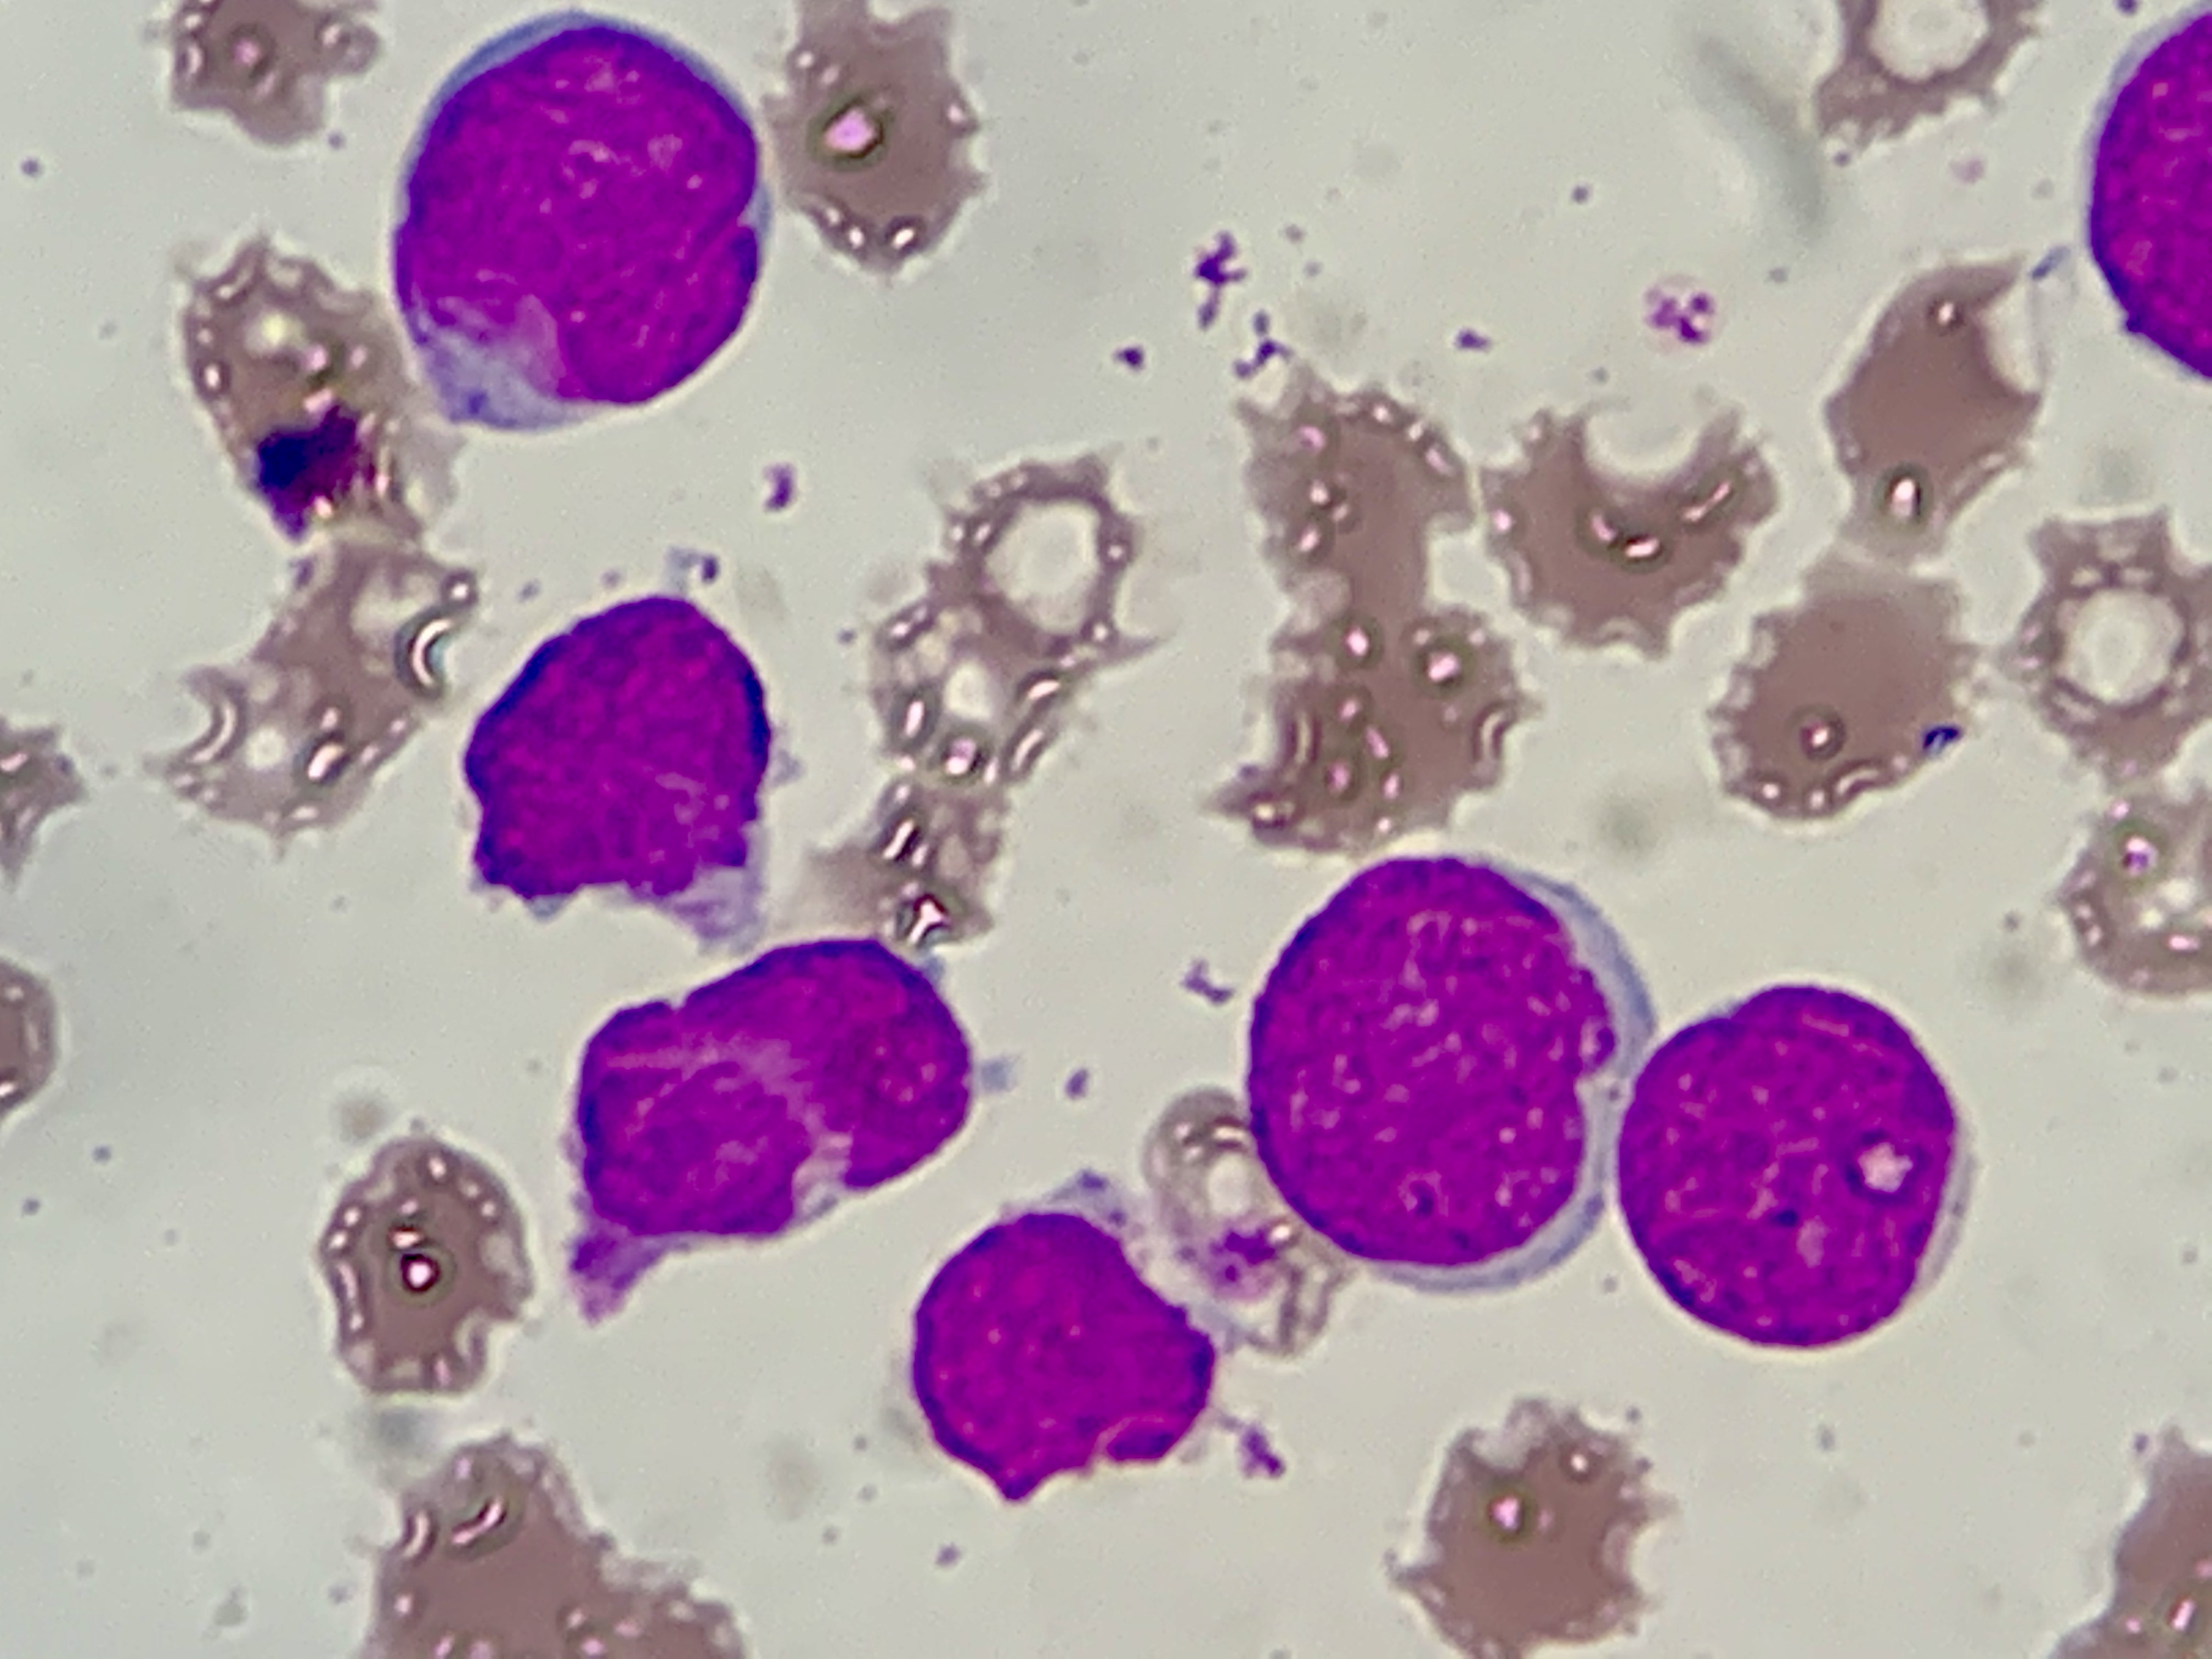
Cell type: BLAST CELLS